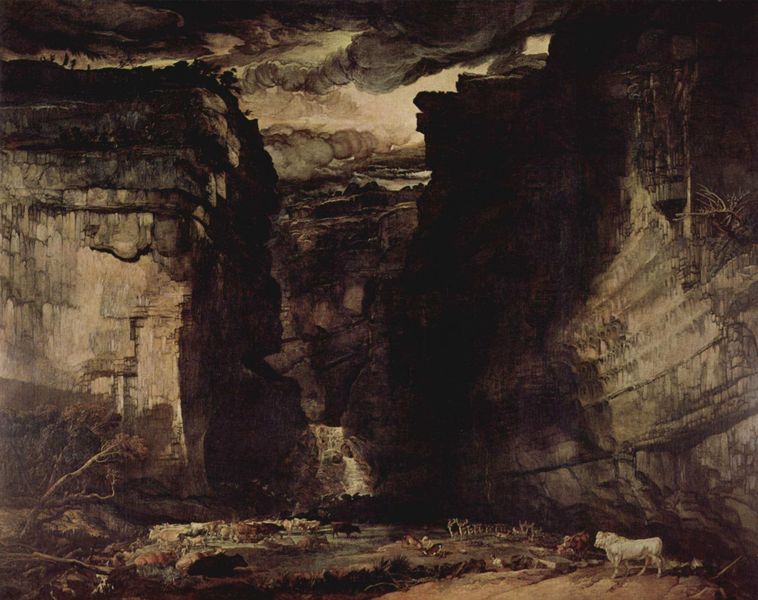
Titel: Der Engpaß von Gordale, Yorkshire
Künstler: James Ward
Standort: London
Institution: Tate Gallery
Schlagwörter: baum, berg, dunkel, felsen, gemälde, gestein, gewitter, himmel, schatten, wasser, weiß, wolken, aquarell, bäume, fluss, landschaft, see, teich, äste, braun, grau, hell, licht, nacht, schwarz, hund, tier, tiere, weg, wolke, trinken, stein, steine, öl, ast, bach, kühe, natur, vieh, weide, wolen, gebüsch, rauch, realismus, höhle, tal, wasserfall, reiter, schiff, düster, abhang, berge, dürre, fels, felswand, gebirge, mauer, herde, kahl, kuh, rind, schlucht, steil, sturzbach, sturm, unwetter, blue, oil, white, black, dark, duktus, figures, gray, green, grey, old, painting, wall, finster, goya, oil painting, brown, stimmung, klippe, panorama, wände, verfall, dillis, fugen, ruine, lamm, rinder, weiden, bruan, felsspalte, noir, gefahr, bedrohlich, ruinen, trüb, smoke, finsternis, lanschaft, dunkle, hölle, cliff, cloud, clouds, horses, karg, rock, rocks, sky, stone, tree, geäst, gefährlich, grotte, hill, landscape, mountain, mountains, nature, ship, water, sun, trees, verdorrt, death, drohend, tränke, wolkne, kluft, löwe, brook, evening, grass, light, river, stream, night, path, plants, road, drawing, expression, stier, hirte, ruin, ruins, shadow, realism, animals, dog, etching, fly, romantic, rinsal, unheimlich, fall, cliffs, cloudy, dead, disaster, storm, stormy, wind, schutz, pasture, town, ledge, dirt, valley, ungenau, day, walls, scale, ground, nineteenth century, constable, rain, religion, steinbruch, animal, bush, cattle, cow, cows, horse, steep, gewitterwolke, spalte, outdoors, flesen, bull, cave, shadows, unrat, goat, sheep, livestock, grazing, herd, sheeps, strum, contrast, darkness, fog, romantik, waterfall, pest, stones, foggy, bow, lion, scary, goats, courbet, bones, creepy, cracks, langschaft, heavy, verkommen, underground, stan, break, broken, fear, aquarelll, depth, despair, plague, falaise, troupeau, moo, alpine, rocky, höller, dense, trunks, vaches, horror, couds, wild, brainches, canyon, cluds, cown, goxa, rumble, tear, destruction, sjy, schaf, ridge, wasteland, romanticisme, gloomy, cavern, deers, ark, balck, crow, deep, fussli, rustic, clearing, amazing, debth, cliffs of israel, ciaroscuro, canon, devastation, crevice, isolated, layer, shale, fels kuh, zerstörung, decay, eerie, dark clouds, loomin, gloom, verdorrter baum, fissure, cliffside, craggy, whater, apocalypse, end times, gorgw, dunkeö, stürmisch, stalagmites, ridges, stormclouds, vallery, foreboding, faille, chasm, photographž, photoghraph, cattl, eery, lifeless, shasm, blouds, cox, keller